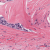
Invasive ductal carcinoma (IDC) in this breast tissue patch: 1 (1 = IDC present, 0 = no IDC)